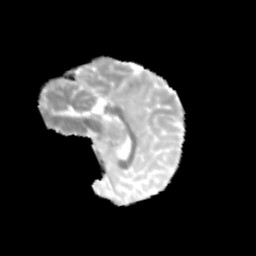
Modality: MD
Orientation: sagittal
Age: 13
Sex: female
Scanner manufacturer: siemens
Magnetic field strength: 3 T
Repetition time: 3.8 s
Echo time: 0.07 s